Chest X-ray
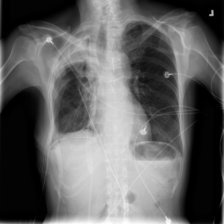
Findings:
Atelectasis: negative
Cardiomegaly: negative
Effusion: negative
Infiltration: negative
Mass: negative
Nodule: negative
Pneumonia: negative
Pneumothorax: negative
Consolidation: negative
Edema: negative
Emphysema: negative
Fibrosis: negative
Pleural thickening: negative
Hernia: negative